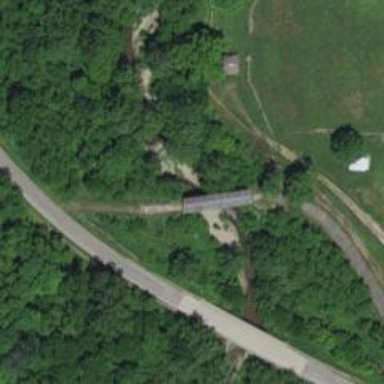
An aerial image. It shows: Covered bridge on unclassified road.